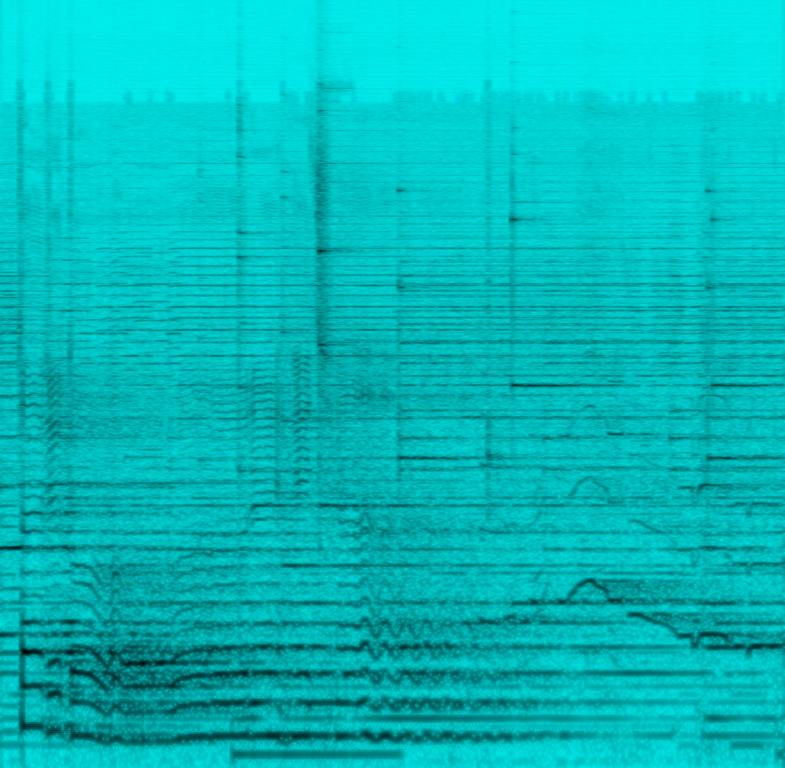
This is a Bhajan music piece. There is a male vocalist singing in a calm but devotional manner. The bansuri and the tanpura provide the melodic background of the song while the tabla percussion can be heard in the rhythmic background. There is a spiritual atmosphere to the piece. This music could be played at Hindu religious events and related social media content.